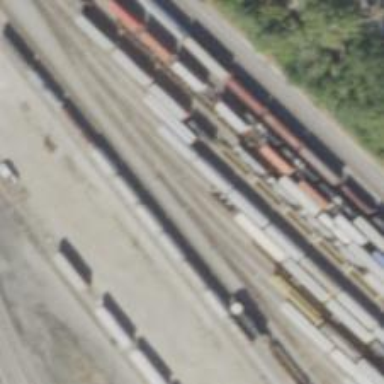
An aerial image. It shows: Railway yard.